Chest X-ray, AP view. Patient: 80 years old, sex M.
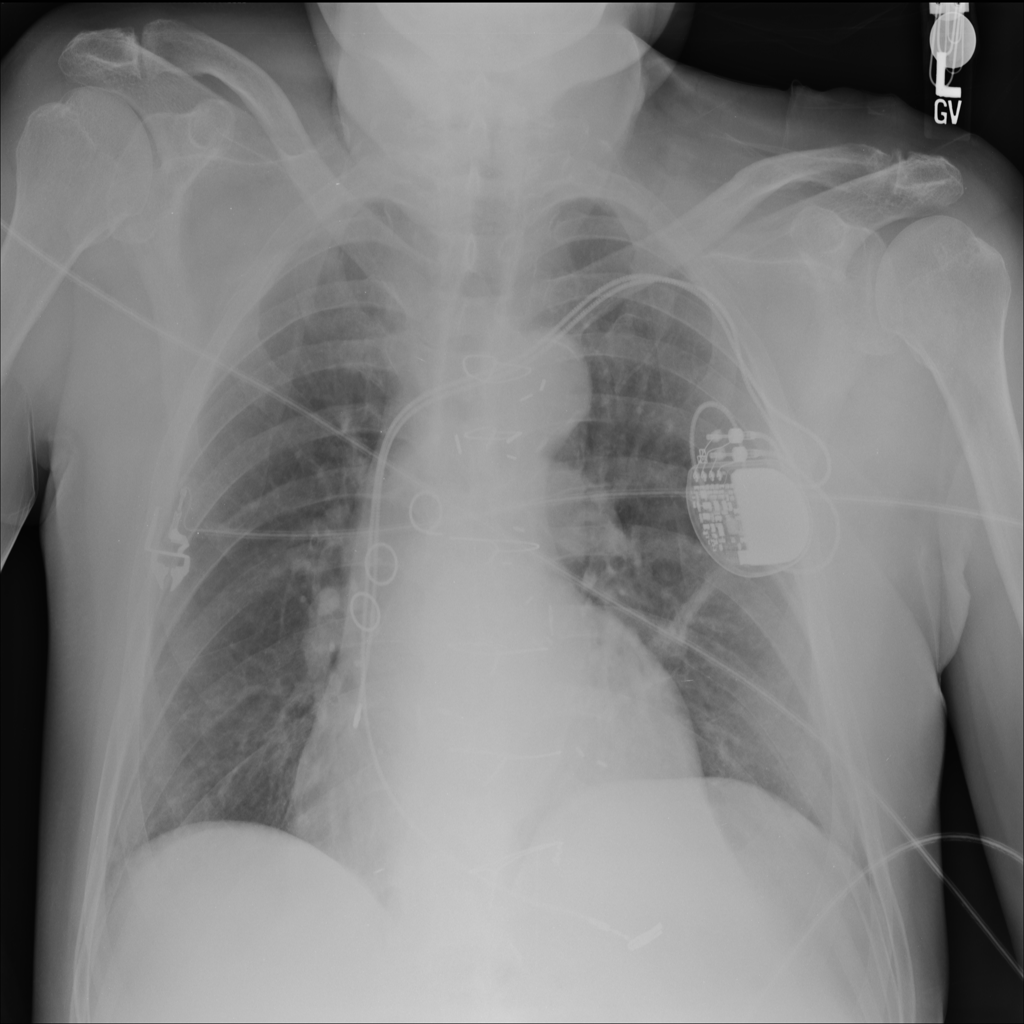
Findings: No Finding